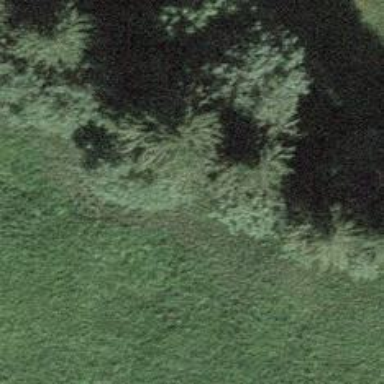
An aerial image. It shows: Row of trees in natural setting.